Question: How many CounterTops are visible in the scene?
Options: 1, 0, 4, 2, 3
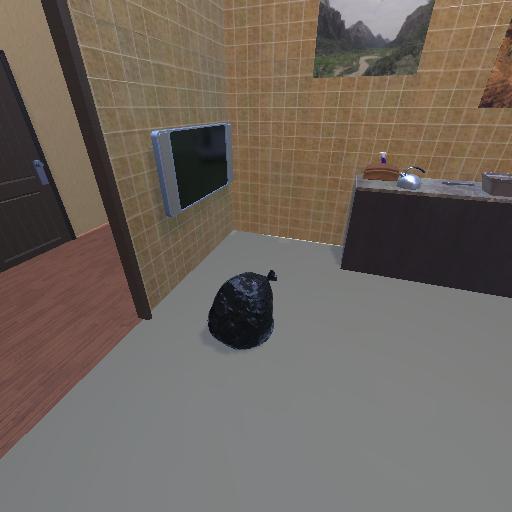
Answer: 1